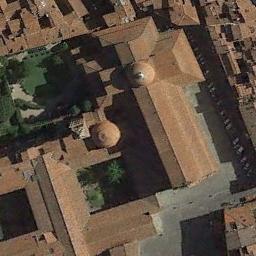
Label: church